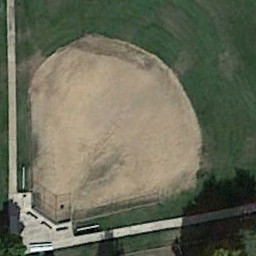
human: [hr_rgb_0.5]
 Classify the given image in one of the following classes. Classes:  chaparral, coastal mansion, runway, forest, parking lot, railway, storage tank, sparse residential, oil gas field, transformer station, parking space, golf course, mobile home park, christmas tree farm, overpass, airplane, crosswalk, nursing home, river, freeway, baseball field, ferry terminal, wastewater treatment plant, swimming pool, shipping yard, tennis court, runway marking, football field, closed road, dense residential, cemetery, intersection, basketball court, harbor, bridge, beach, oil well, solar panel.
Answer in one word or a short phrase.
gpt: baseball field